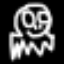
Label: frog